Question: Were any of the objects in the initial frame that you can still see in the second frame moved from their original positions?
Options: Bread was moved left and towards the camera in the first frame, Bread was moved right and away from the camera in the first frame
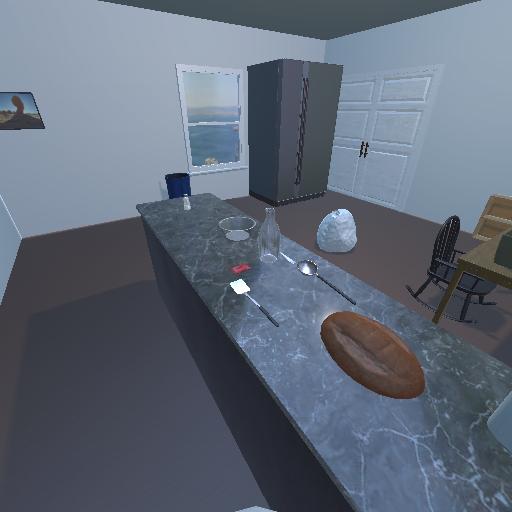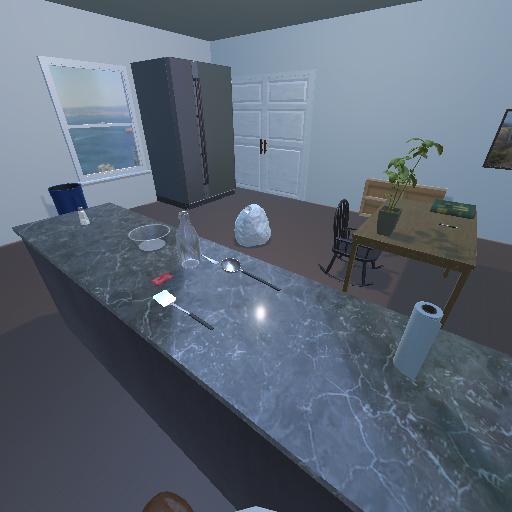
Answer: Bread was moved left and towards the camera in the first frame